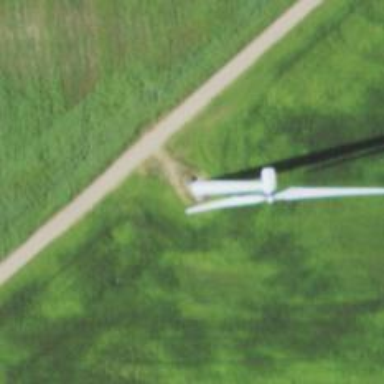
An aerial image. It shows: Wind generator with horizontal axis. The generator is wind turbine.